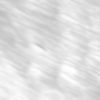
Label: not_dusty